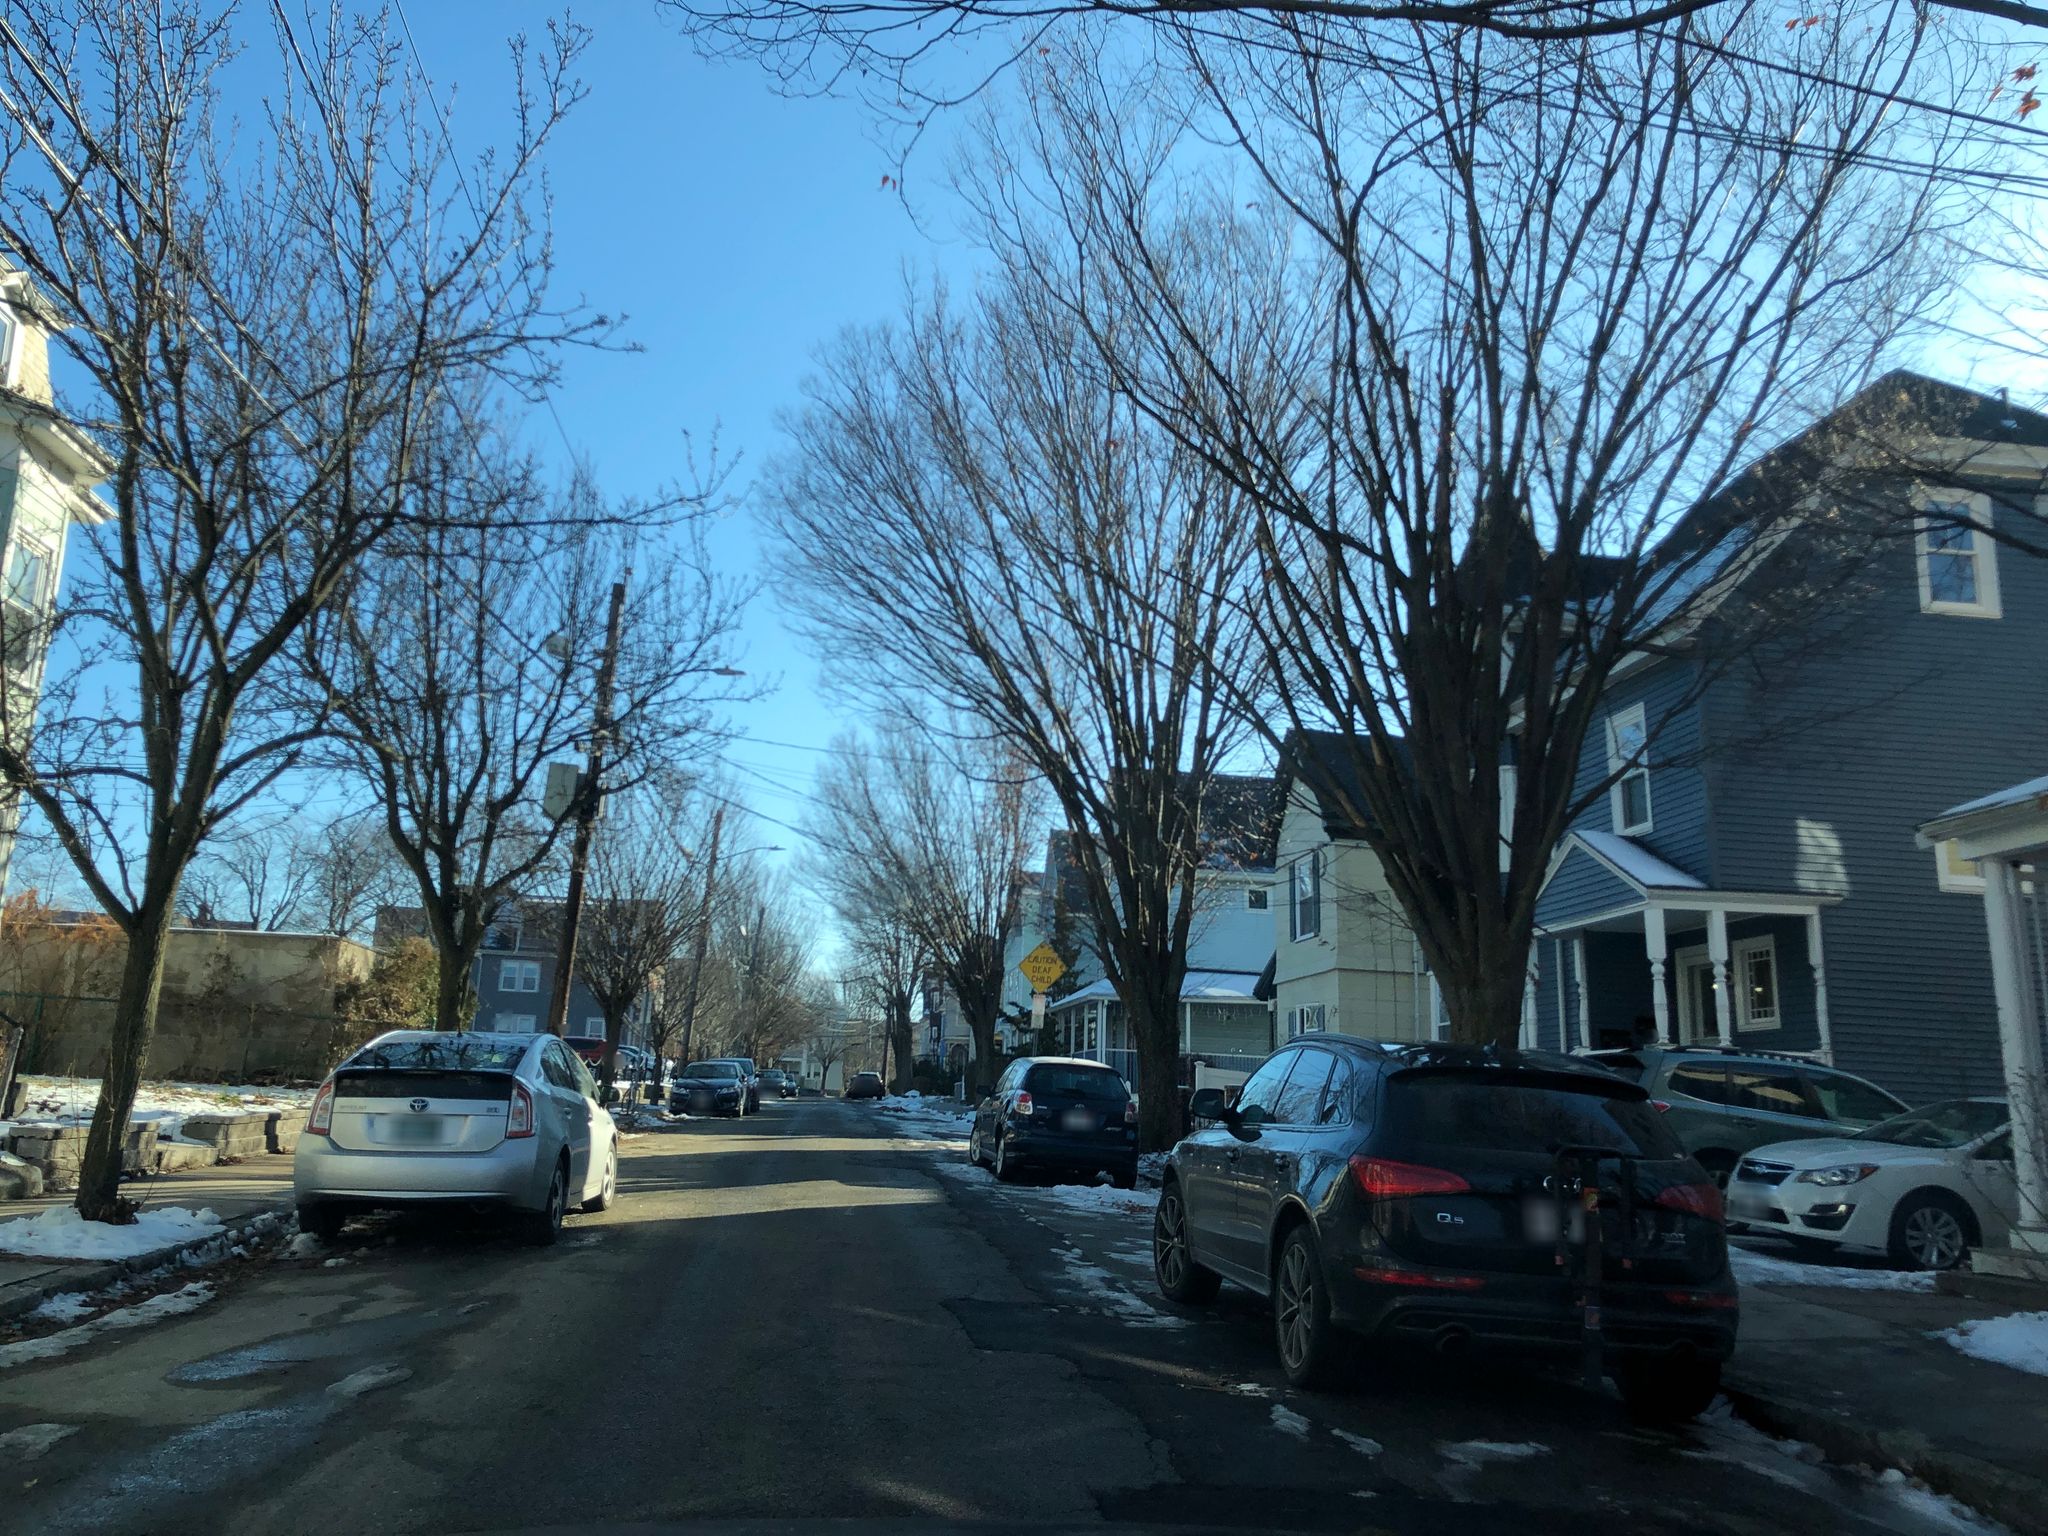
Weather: snowy
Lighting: day
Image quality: good
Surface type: driving surface
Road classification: residential
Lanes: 2
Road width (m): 12.2
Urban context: urban centre
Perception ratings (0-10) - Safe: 8.47, Lively: 9.54, Beautiful: 8.77, Boring: 4.11, Depressing: 2.16, Wealthy: 4.82